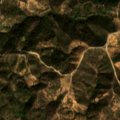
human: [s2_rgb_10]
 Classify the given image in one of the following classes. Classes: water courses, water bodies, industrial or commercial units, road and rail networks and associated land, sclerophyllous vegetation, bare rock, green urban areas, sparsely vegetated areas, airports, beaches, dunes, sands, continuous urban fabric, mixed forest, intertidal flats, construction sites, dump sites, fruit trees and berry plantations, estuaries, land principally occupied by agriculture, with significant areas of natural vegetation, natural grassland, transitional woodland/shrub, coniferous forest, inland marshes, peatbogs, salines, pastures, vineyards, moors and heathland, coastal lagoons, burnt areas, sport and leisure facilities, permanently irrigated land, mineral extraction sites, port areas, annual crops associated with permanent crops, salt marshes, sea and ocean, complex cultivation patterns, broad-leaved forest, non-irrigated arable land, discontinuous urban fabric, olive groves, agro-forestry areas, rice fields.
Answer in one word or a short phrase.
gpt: annual crops associated with permanent crops, broad-leaved forest, transitional woodland/shrub